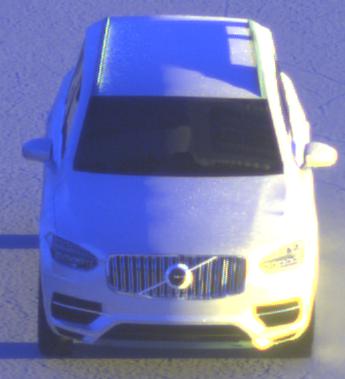
Make: Volvo
Model: XC90 B5
Detailed model: XC90 (L)
Model produced from: 2019/08
Model produced until: 2020/04
Doors: 5
Color: white
Road condition: dry road
Daytime: sunrise or sunset
Contrast: high contrast